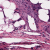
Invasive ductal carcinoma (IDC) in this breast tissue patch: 1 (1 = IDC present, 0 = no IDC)